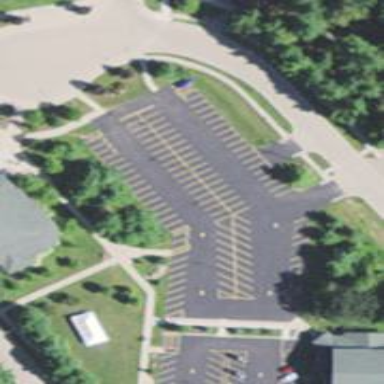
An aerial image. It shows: Parking area with surface.